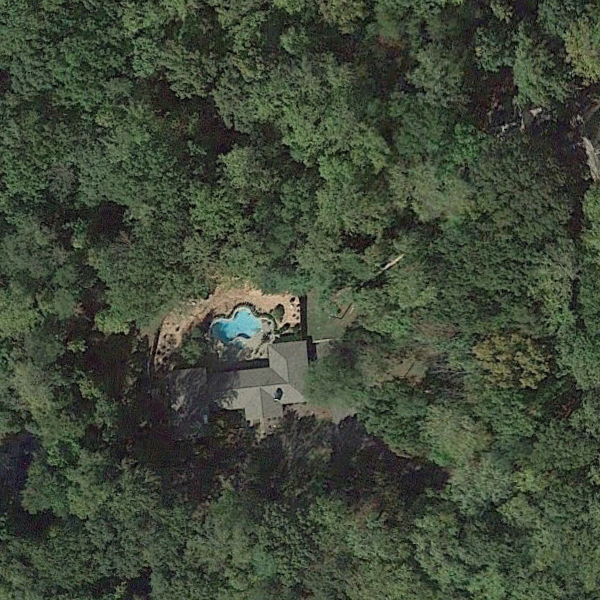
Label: SparseResidential